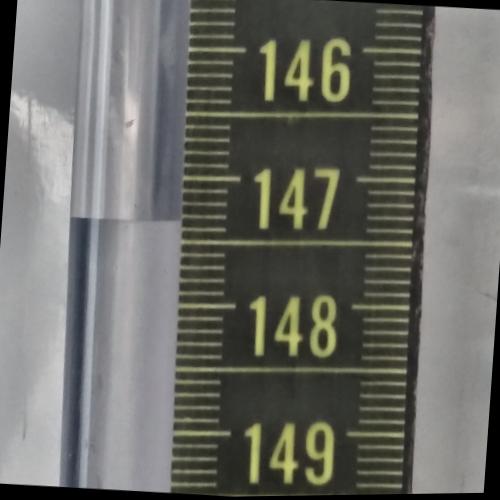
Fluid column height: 147.3 cm